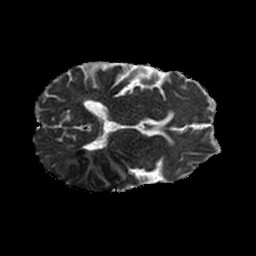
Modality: ADC
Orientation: axial
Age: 60
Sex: female
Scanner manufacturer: philips
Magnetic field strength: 1.5 T
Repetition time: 3.395 s
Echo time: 0.06922 s